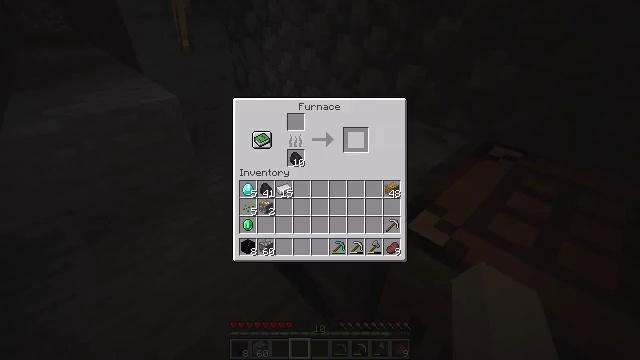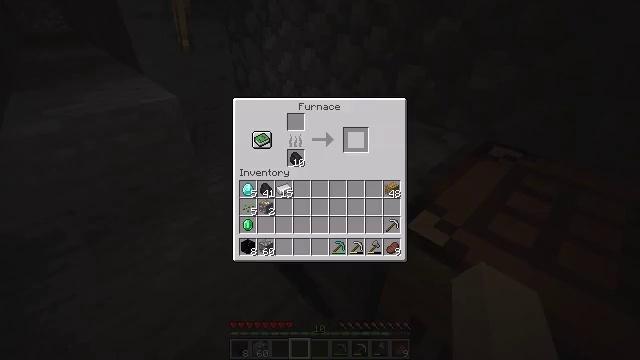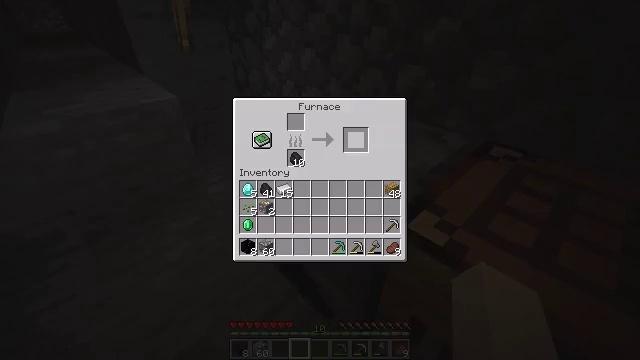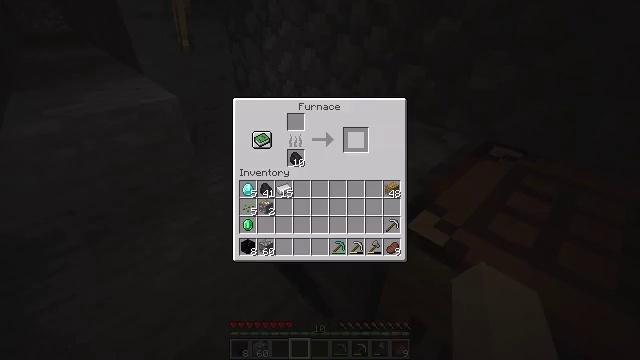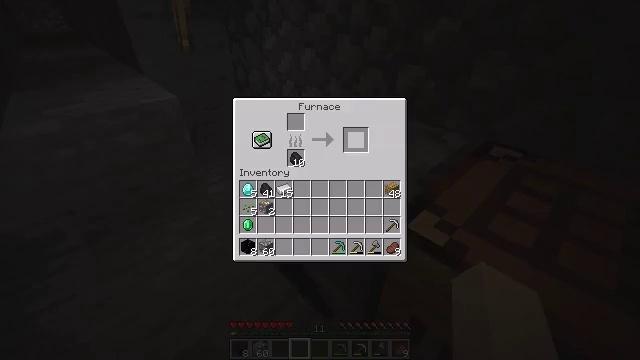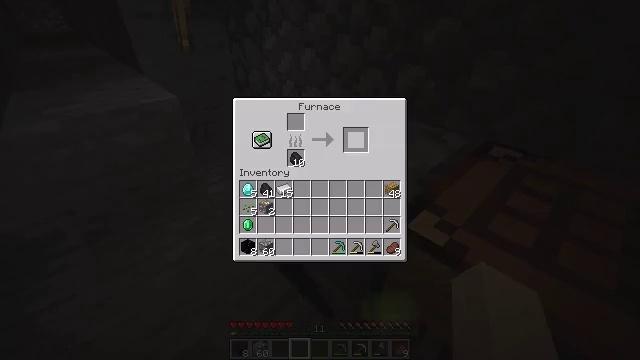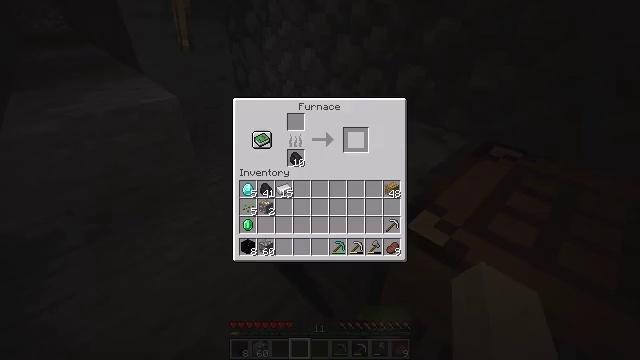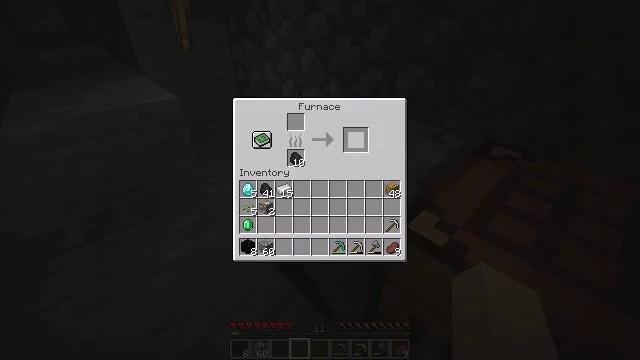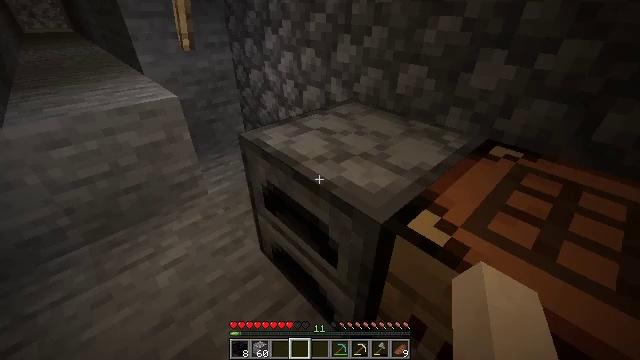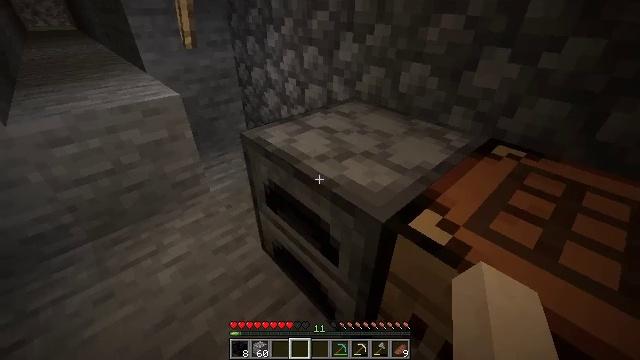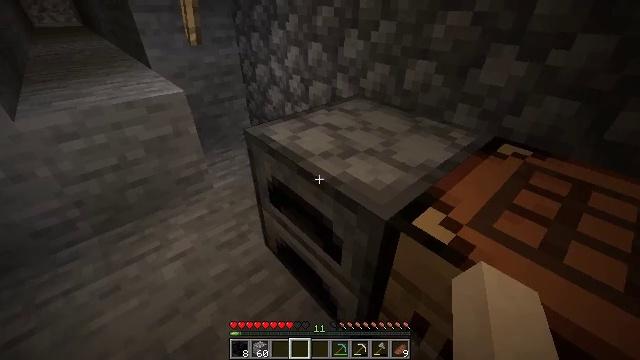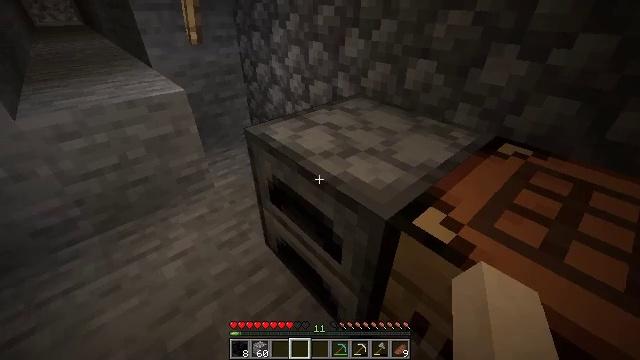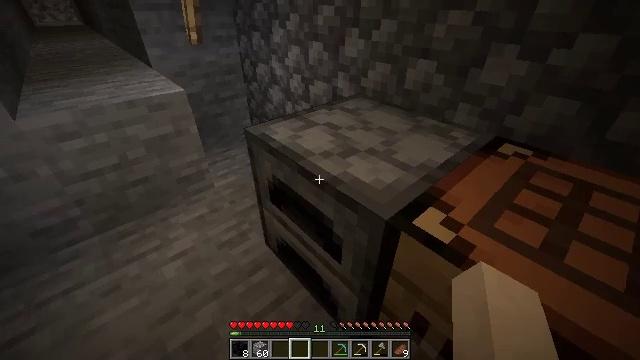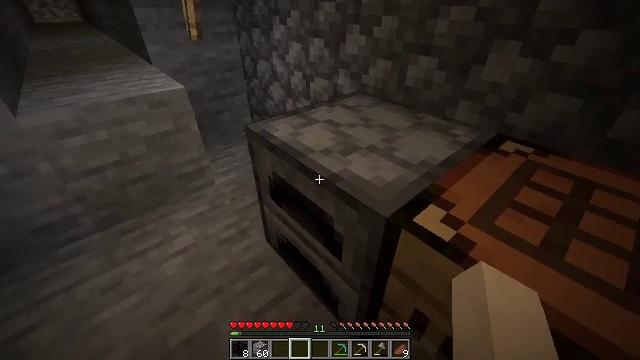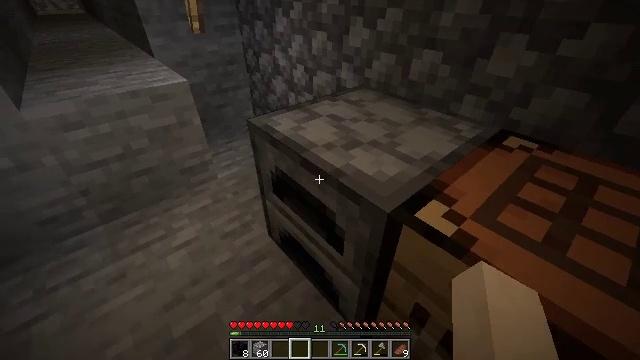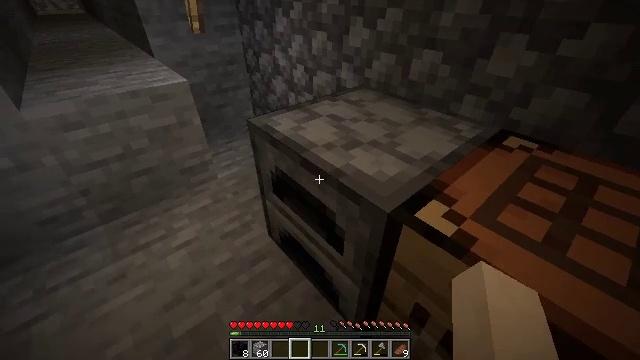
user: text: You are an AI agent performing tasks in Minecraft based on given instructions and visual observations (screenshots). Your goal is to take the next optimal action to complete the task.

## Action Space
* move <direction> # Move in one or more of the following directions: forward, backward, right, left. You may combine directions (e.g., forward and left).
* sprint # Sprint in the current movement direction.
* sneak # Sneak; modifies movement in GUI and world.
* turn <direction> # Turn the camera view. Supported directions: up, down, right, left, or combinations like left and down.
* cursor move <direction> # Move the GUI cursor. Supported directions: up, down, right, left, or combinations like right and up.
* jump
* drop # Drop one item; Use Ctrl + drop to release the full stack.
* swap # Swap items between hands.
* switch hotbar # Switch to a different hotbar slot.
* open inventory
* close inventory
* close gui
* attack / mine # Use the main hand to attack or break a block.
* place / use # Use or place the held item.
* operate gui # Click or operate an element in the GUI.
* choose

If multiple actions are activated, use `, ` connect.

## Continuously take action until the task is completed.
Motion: motion action
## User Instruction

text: Mine the emerald ore underground.
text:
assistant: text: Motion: sneak, open gui
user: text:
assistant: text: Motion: sneak
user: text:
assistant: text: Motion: no_op
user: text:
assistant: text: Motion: no_op
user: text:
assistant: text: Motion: no_op
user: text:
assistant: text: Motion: no_op
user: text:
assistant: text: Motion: no_op
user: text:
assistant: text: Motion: no_op
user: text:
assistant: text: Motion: close gui
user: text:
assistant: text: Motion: no_op
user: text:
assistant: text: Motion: no_op
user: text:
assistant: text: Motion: no_op
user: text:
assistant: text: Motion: no_op
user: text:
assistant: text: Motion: turn down
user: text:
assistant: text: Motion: no_op
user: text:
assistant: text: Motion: no_op
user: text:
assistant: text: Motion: turn left
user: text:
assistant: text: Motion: turn left
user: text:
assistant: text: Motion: move forward, turn left and up
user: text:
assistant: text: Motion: move forward, turn left and up
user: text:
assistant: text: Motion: move forward, turn left and up
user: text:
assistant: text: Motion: move forward, turn left and up
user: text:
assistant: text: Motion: move forward
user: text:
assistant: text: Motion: move forward, turn up
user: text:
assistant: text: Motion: move forward, turn up
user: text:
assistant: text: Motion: move forward, turn up
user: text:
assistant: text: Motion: move forward, turn left and up
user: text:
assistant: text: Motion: move forward
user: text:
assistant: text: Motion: move forward, jump
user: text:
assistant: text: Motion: move forward, jump